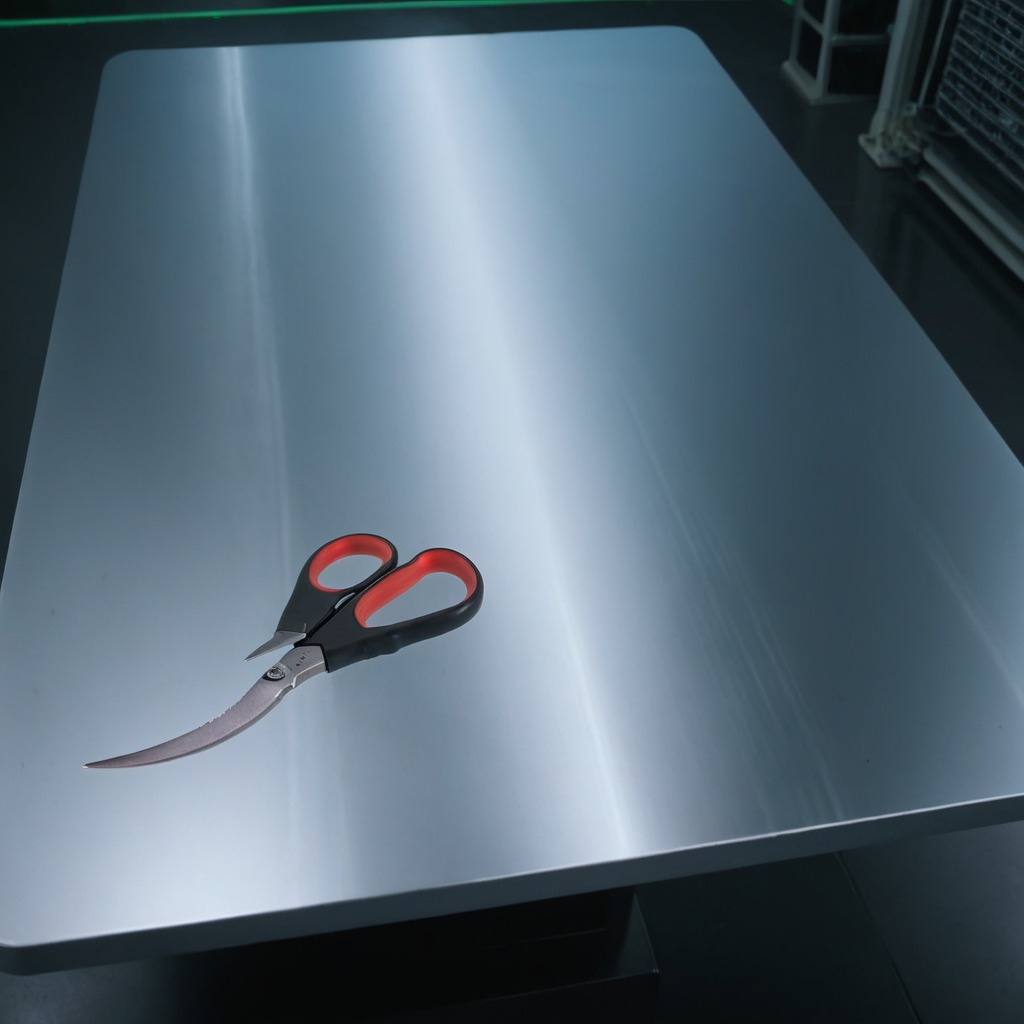
A scissor is lying on the metal table.